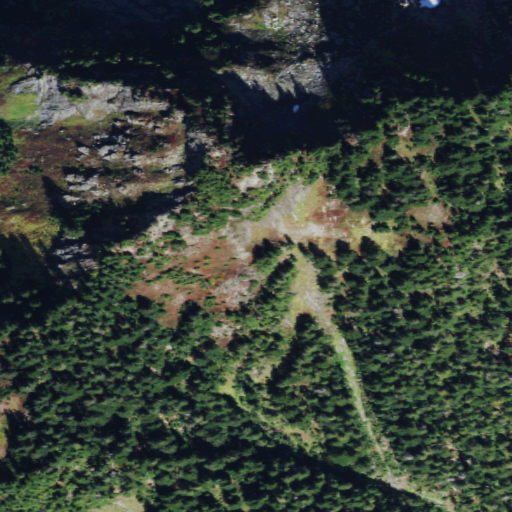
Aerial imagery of mountain in Washington named Groat Mountain containing evergreen forest and shrub